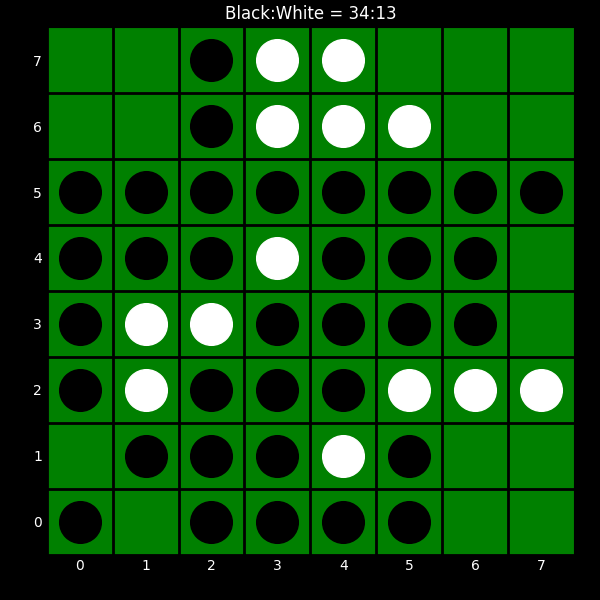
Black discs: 34
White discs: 13